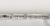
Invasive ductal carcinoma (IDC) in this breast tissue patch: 0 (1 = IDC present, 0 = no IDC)